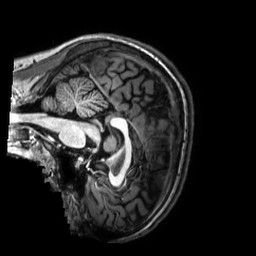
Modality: T1w
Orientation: sagittal
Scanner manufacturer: philips
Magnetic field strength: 3 T
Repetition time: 0.0096 s
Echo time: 0.0046 s